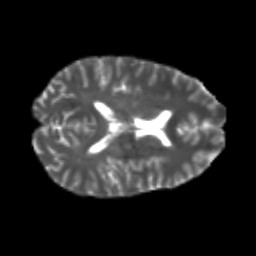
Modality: T2w
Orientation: axial
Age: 24
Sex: male
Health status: healthy
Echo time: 0.074 s